Field crop: maize
Growth stage: 2
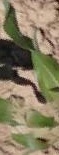
Species: maize